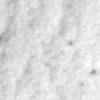
Label: no_change